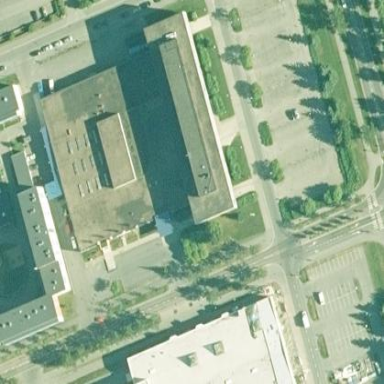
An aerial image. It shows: Part of building.